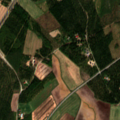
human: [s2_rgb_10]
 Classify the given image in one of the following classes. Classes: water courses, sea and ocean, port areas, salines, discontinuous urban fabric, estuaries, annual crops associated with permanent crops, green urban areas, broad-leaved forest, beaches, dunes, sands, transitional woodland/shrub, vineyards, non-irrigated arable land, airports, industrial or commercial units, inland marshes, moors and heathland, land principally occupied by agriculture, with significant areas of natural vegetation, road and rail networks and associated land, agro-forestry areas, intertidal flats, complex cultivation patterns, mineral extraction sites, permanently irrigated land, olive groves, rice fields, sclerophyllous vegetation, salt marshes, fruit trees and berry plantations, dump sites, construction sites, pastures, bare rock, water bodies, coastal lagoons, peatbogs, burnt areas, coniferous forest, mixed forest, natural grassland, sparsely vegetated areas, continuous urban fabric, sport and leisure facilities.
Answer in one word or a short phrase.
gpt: non-irrigated arable land, land principally occupied by agriculture, with significant areas of natural vegetation, coniferous forest, transitional woodland/shrub